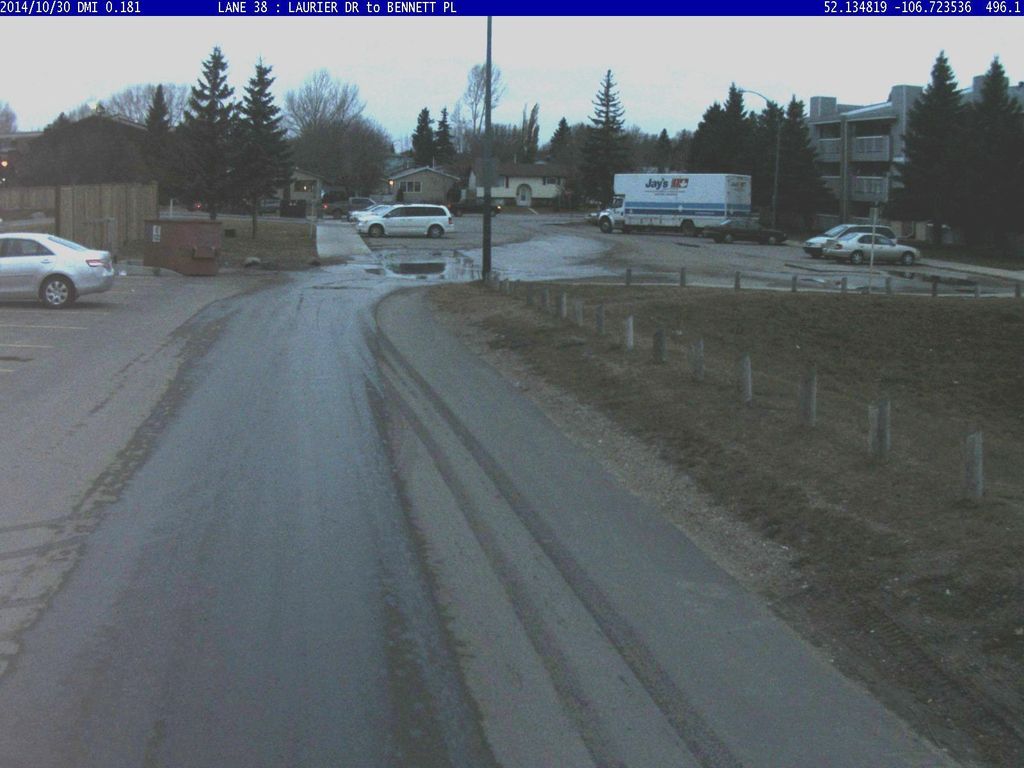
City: saskatoon